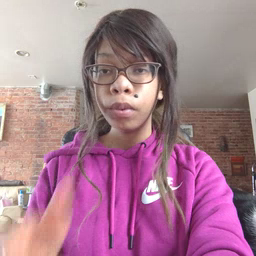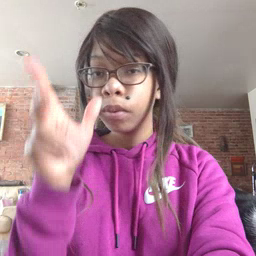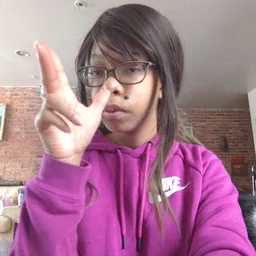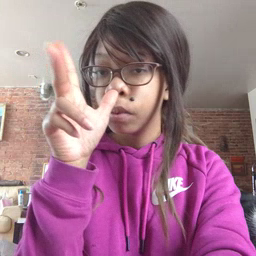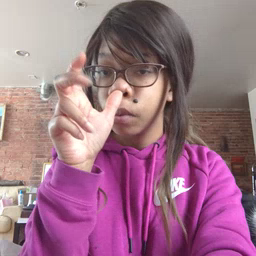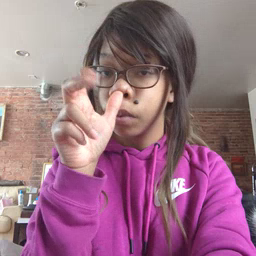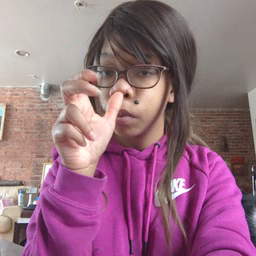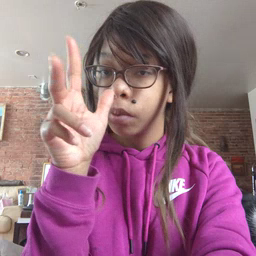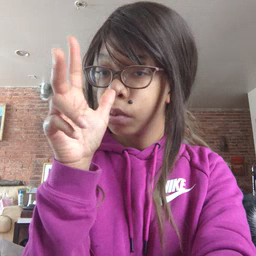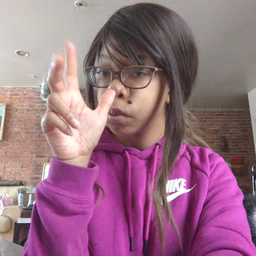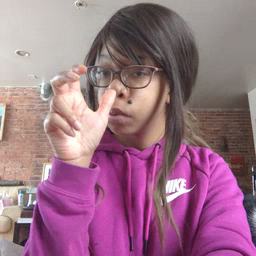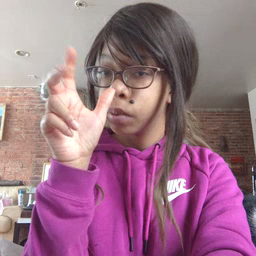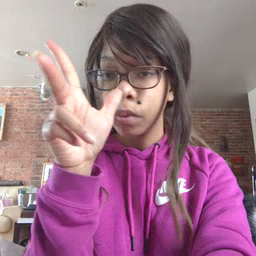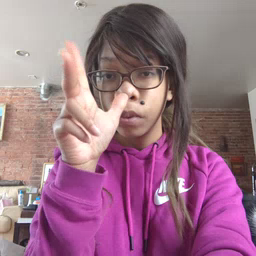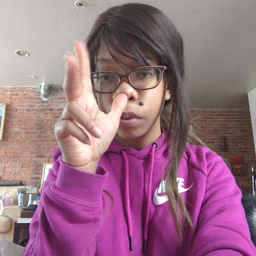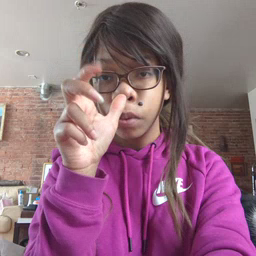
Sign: bug